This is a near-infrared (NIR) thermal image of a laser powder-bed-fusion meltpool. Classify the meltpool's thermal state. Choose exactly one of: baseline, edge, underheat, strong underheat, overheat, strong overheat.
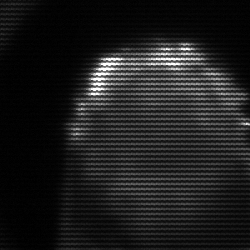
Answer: strong underheat